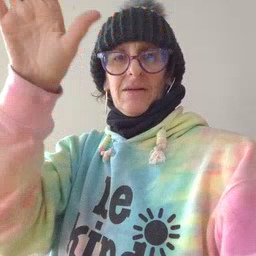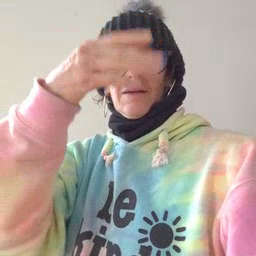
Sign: flag